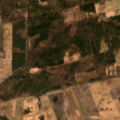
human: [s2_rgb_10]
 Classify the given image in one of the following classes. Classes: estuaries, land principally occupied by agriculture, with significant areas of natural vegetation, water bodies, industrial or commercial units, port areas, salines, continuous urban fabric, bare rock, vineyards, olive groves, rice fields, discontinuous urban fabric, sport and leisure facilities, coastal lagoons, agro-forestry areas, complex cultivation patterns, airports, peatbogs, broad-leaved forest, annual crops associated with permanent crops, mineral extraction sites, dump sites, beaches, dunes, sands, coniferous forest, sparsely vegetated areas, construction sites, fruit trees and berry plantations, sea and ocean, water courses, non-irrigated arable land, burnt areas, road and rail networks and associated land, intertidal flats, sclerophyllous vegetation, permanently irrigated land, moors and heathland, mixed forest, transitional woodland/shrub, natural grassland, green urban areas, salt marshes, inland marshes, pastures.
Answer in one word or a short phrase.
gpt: non-irrigated arable land, pastures, coniferous forest